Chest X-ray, AP view. Patient: 43 years old, sex F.
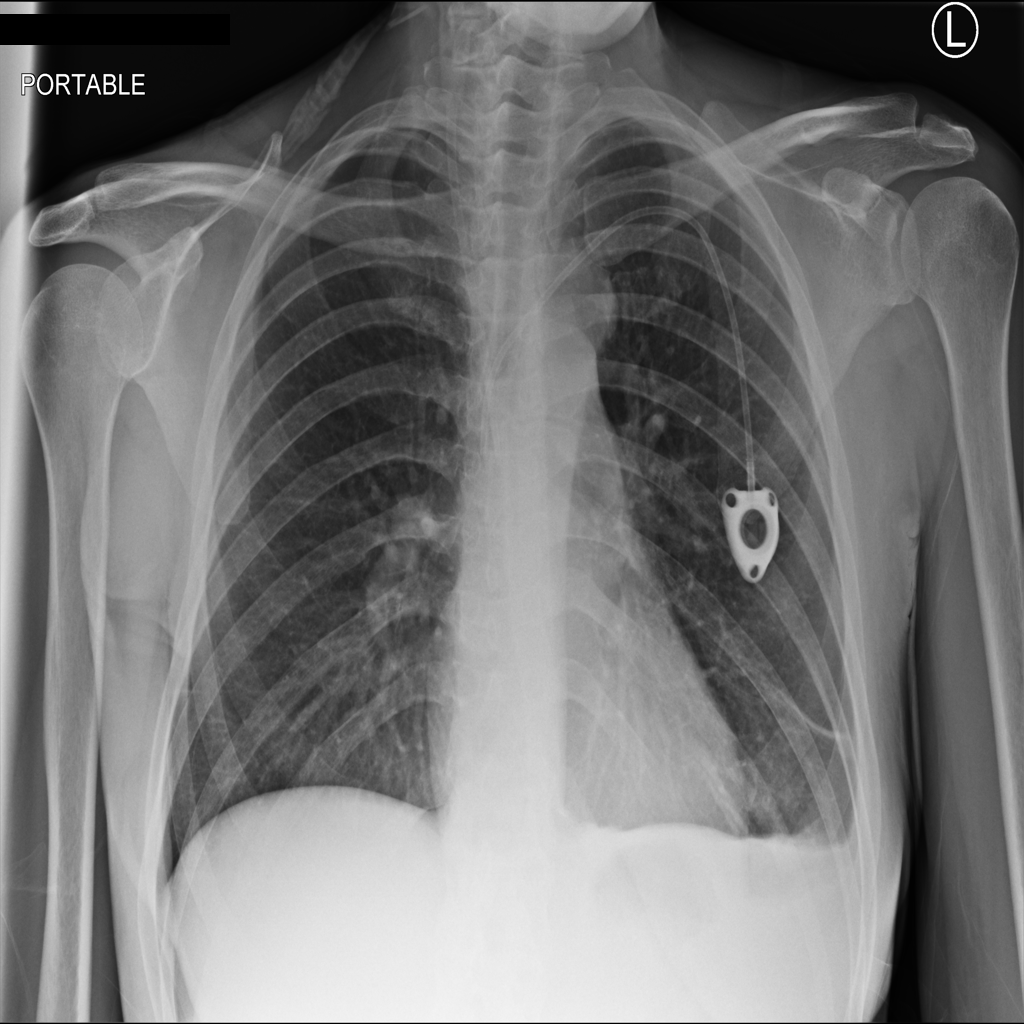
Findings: Effusion